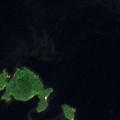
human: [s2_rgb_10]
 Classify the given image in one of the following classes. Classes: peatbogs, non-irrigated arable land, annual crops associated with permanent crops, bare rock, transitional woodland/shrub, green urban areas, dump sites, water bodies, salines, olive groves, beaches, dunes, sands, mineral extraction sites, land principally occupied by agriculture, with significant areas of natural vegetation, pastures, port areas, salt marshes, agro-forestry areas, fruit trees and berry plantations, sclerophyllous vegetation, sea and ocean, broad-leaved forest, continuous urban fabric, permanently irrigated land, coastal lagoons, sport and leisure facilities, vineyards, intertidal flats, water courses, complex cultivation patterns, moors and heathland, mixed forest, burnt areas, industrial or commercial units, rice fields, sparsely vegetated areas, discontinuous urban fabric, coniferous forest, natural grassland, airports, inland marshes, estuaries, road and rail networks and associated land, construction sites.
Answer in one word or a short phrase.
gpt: water bodies